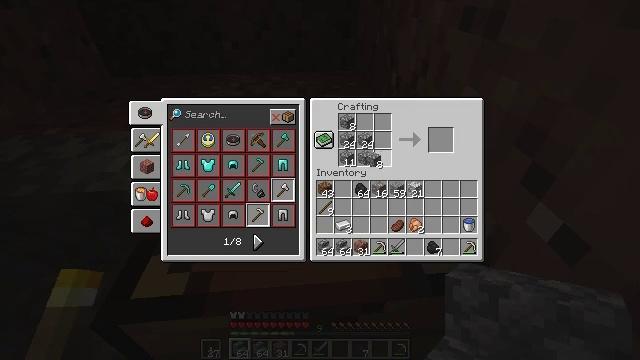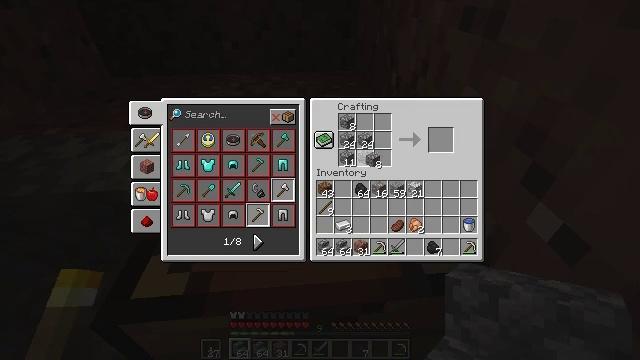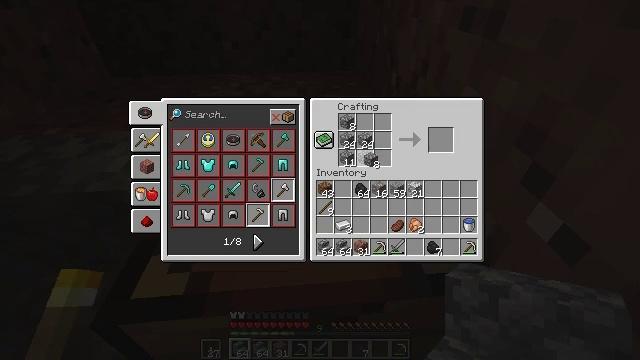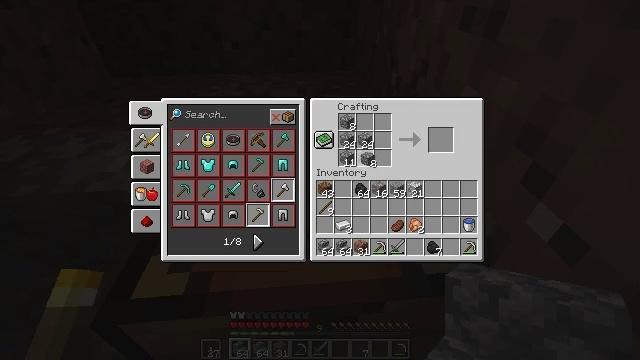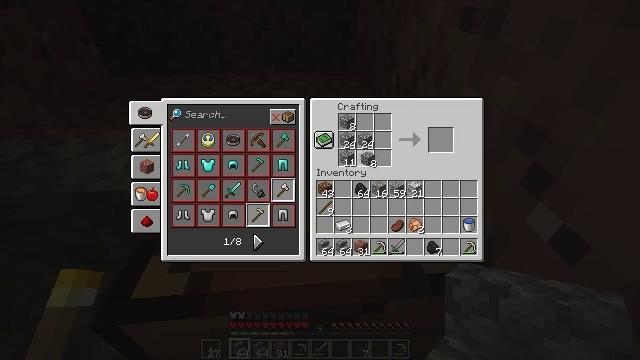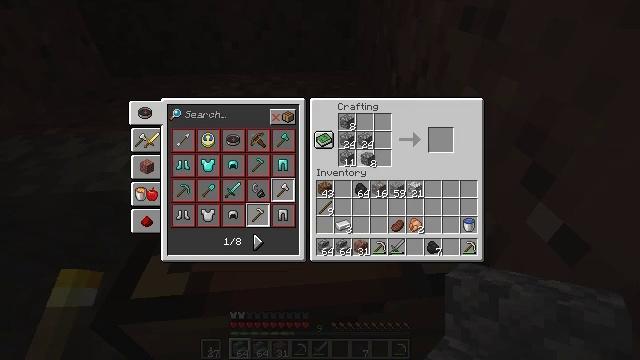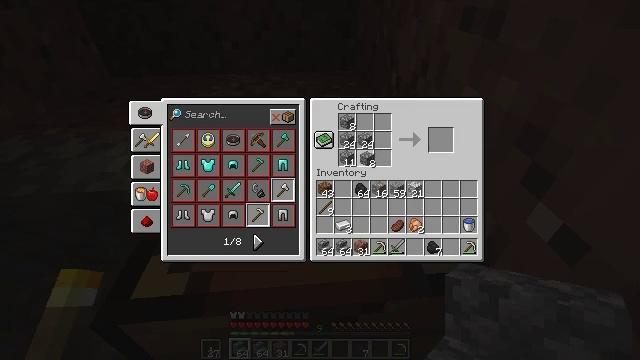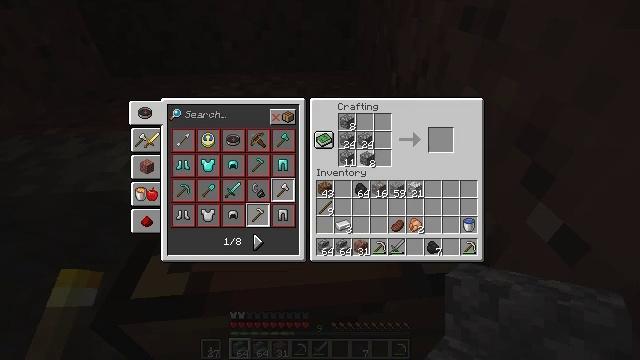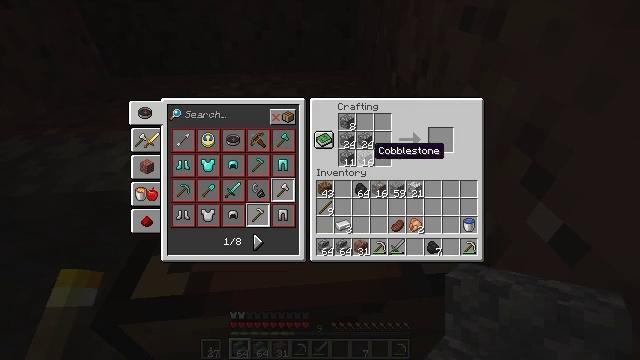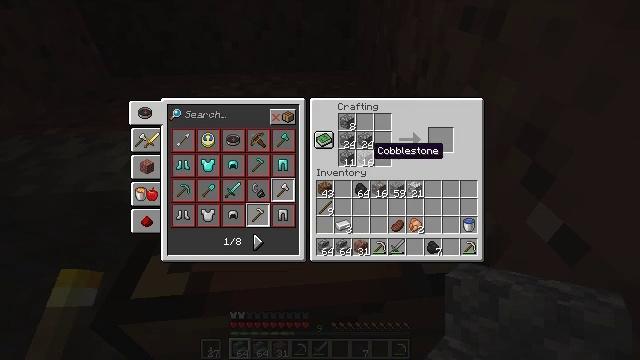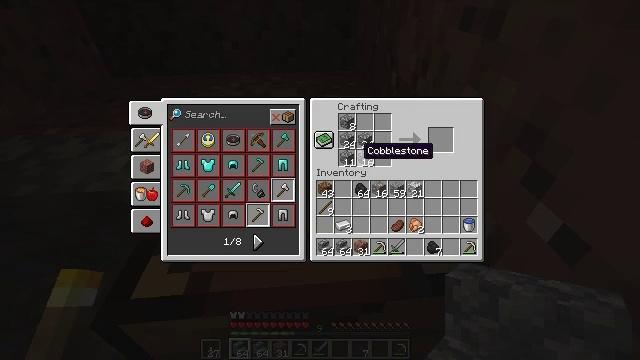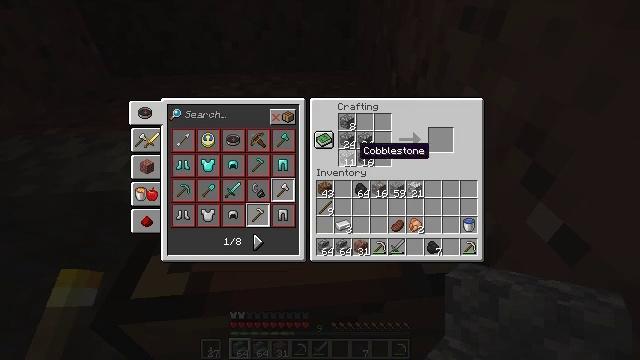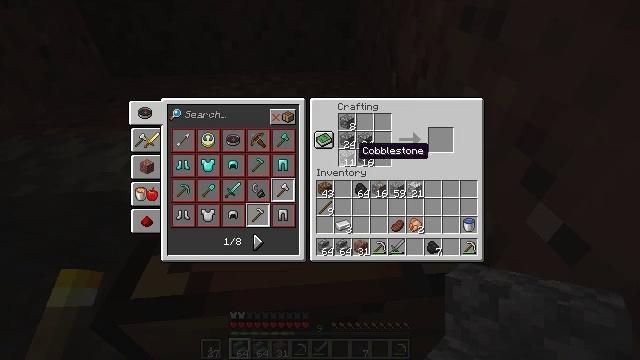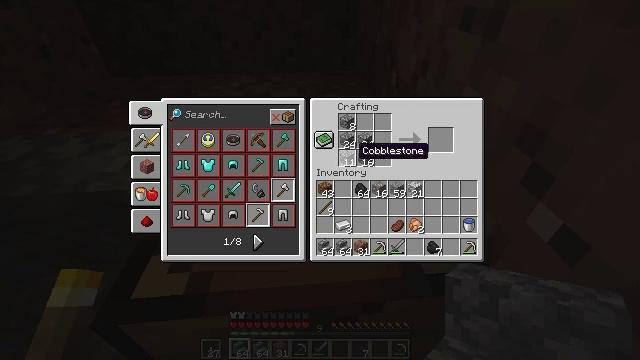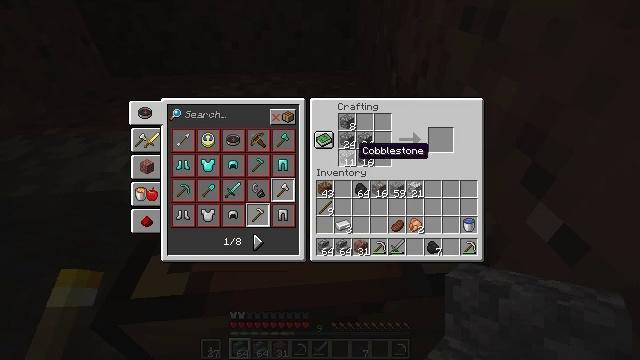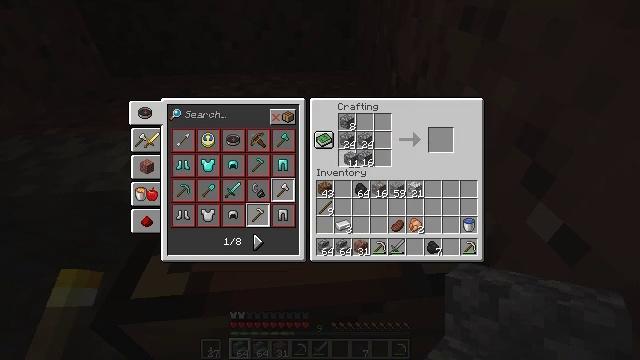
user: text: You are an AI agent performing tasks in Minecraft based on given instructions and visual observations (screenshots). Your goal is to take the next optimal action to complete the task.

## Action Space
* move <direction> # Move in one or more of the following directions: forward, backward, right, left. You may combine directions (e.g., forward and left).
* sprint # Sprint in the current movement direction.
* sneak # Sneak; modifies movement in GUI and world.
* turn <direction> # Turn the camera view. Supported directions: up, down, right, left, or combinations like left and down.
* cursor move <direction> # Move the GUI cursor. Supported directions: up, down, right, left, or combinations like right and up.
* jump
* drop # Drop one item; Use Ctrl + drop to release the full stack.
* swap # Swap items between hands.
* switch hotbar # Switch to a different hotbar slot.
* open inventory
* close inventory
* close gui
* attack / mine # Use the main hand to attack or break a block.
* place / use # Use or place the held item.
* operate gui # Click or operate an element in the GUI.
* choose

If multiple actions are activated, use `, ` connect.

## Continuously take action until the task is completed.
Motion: motion action
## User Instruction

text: Put back the crafting table.
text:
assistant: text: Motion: no_op
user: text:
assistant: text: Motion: no_op
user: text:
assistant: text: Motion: no_op
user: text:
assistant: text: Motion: no_op
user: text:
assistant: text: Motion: operate gui
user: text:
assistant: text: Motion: operate gui
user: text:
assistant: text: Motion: operate gui
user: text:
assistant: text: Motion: no_op
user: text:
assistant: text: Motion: no_op
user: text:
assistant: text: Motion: cursor move left
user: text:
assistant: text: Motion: no_op
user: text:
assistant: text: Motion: no_op
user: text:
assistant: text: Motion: no_op
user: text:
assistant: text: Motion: no_op
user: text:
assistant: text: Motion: operate gui
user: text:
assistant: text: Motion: operate gui
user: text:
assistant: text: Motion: operate gui
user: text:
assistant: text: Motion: no_op
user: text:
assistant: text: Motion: cursor move right
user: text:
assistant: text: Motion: no_op
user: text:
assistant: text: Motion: no_op
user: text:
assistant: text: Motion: no_op
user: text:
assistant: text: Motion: no_op
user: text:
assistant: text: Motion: operate gui
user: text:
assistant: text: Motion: operate gui
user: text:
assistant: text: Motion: no_op
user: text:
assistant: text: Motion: no_op
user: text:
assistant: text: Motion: no_op
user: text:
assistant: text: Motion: no_op
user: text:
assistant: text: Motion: no_op